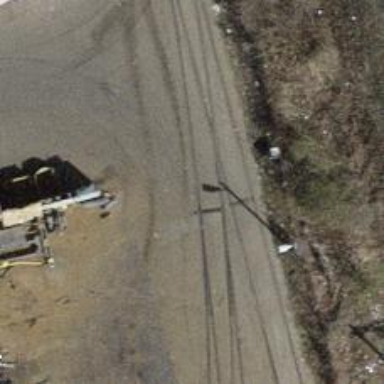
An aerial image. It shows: Railway switch.